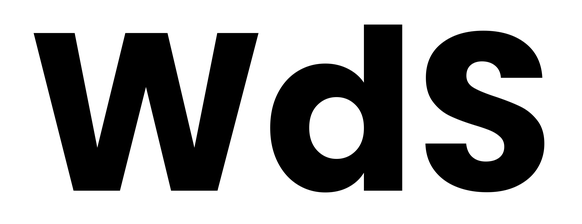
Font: Poppins-Bold